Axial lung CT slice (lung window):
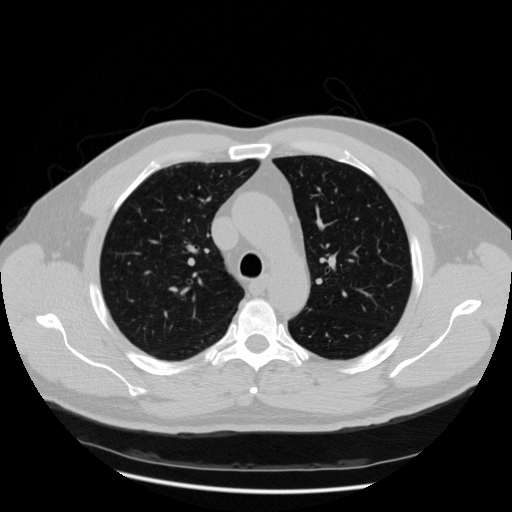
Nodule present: no